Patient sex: F
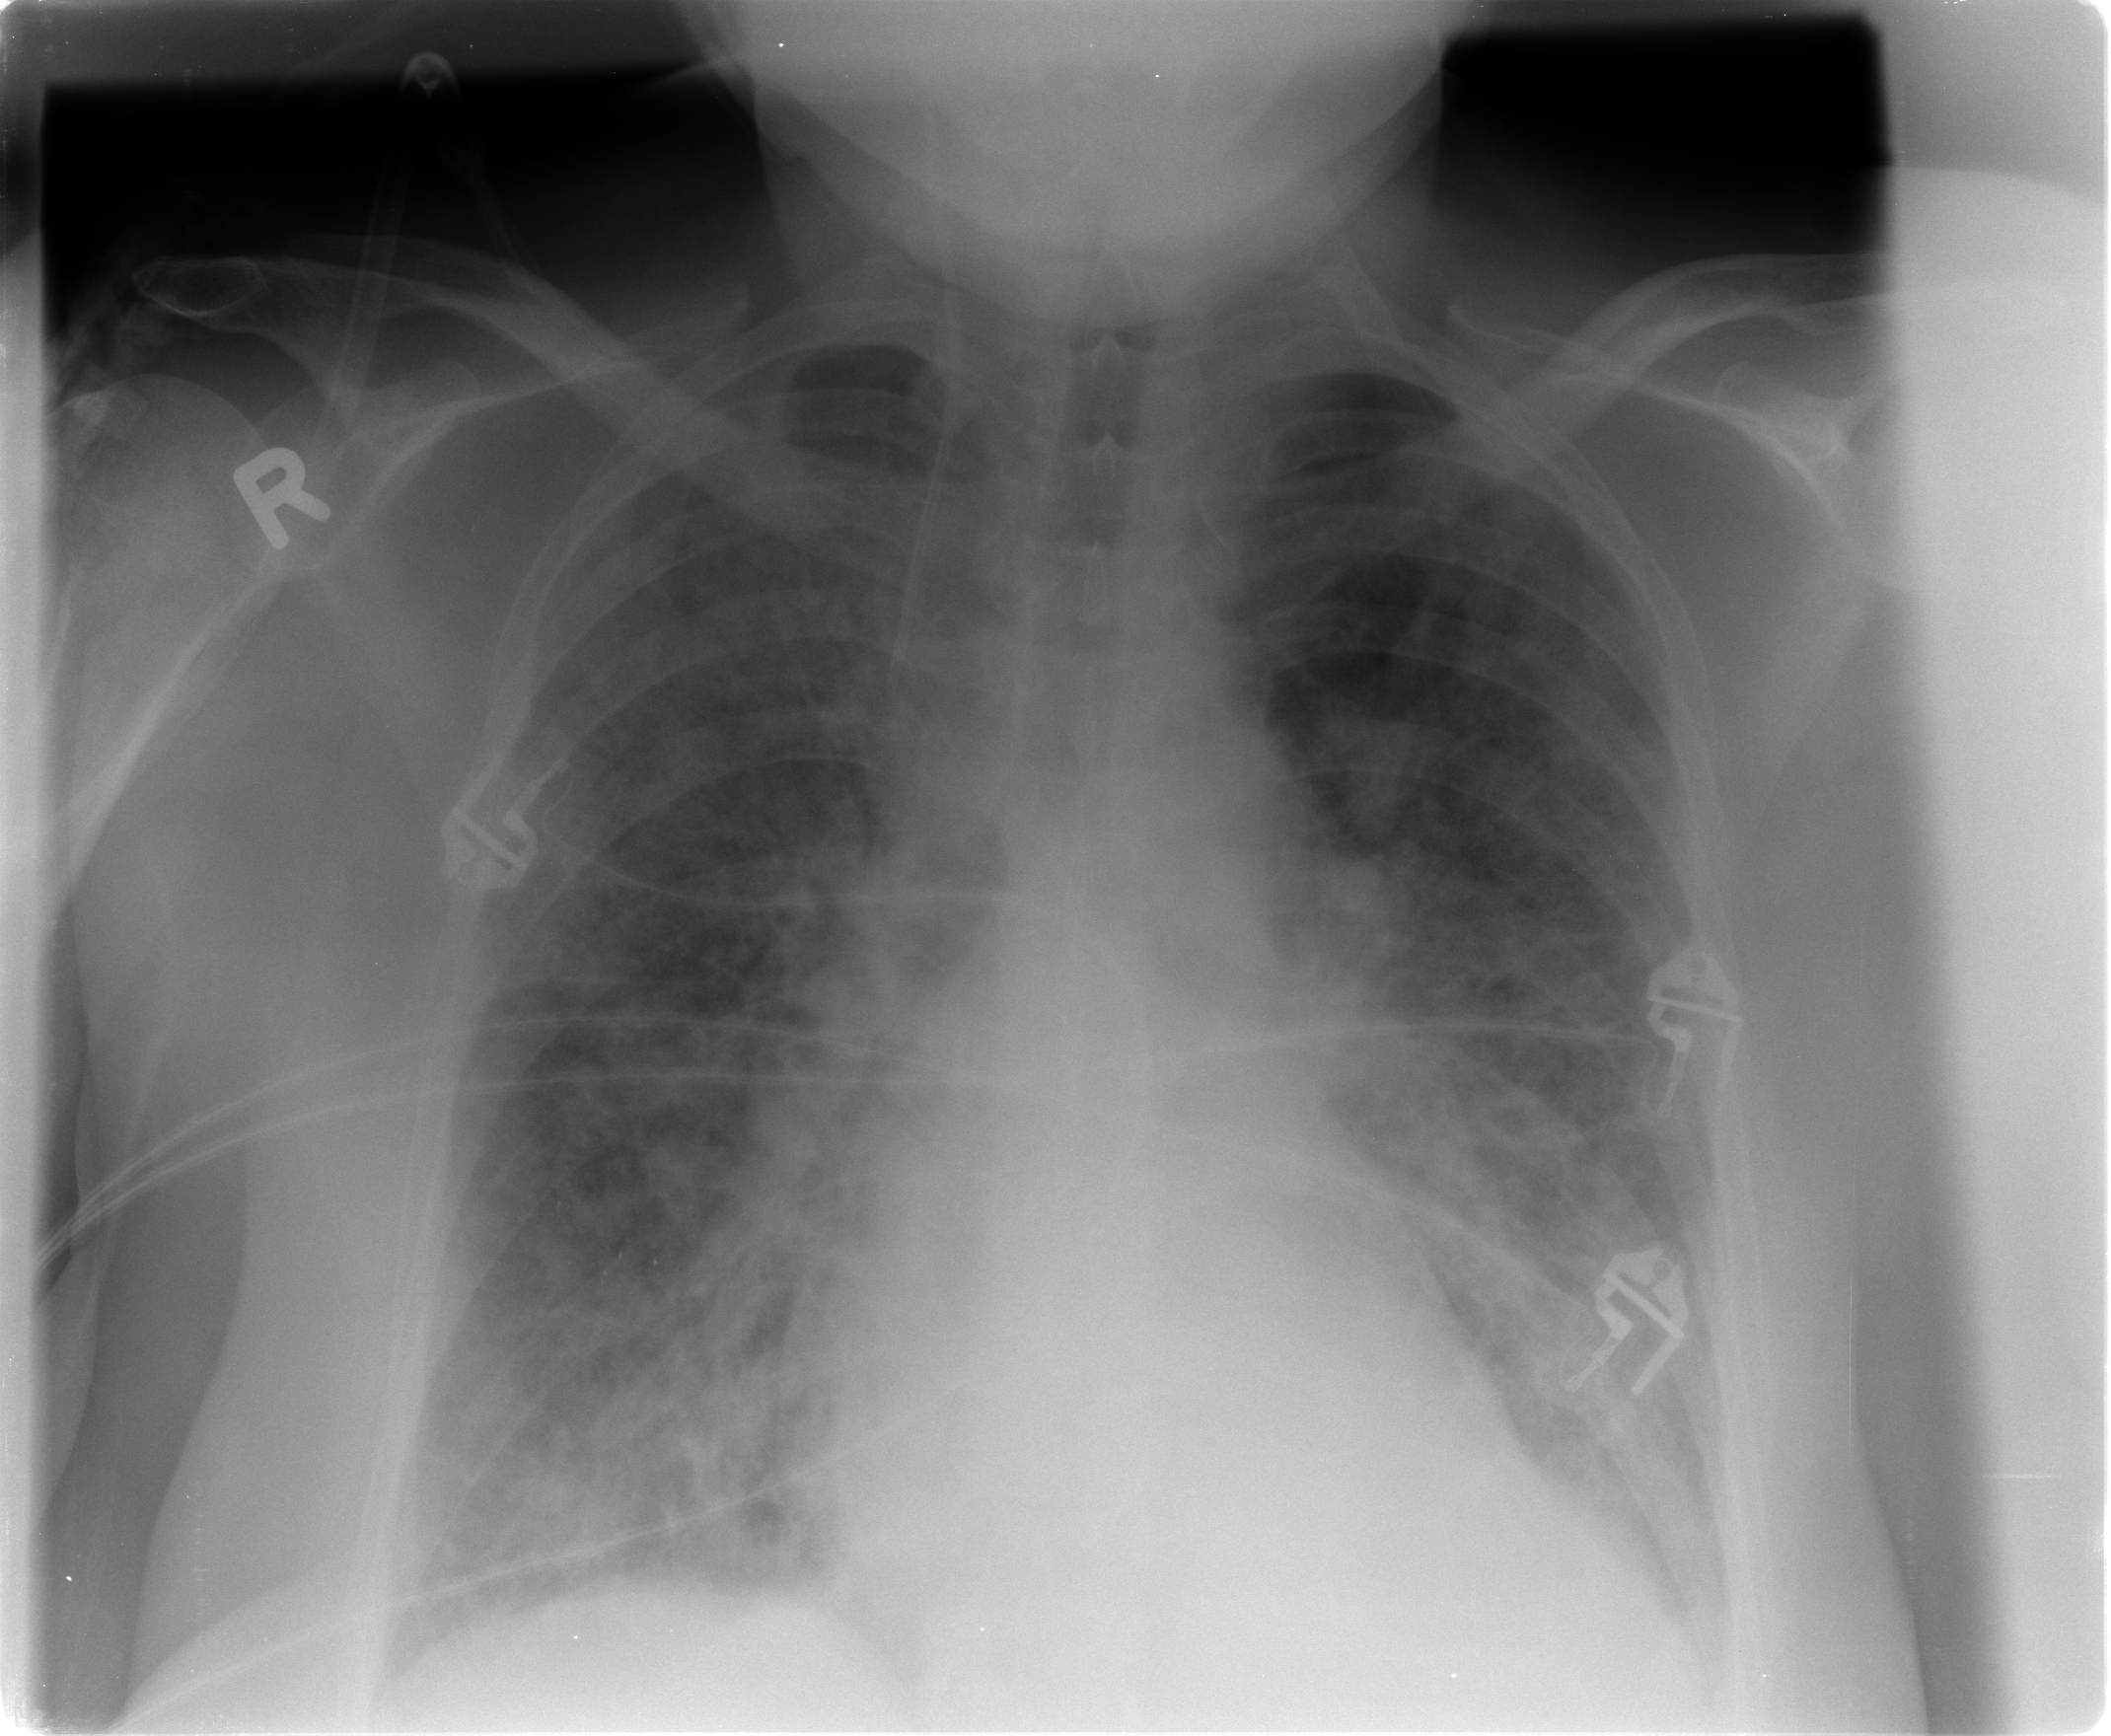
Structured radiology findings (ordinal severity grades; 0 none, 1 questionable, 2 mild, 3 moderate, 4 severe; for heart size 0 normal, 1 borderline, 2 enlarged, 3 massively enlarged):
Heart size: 0
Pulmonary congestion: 3
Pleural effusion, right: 0
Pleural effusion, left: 0
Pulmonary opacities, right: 3
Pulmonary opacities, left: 3
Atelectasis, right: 2
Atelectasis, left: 2